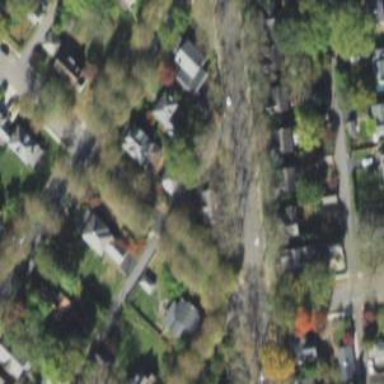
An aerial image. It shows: Alley classified as service road.